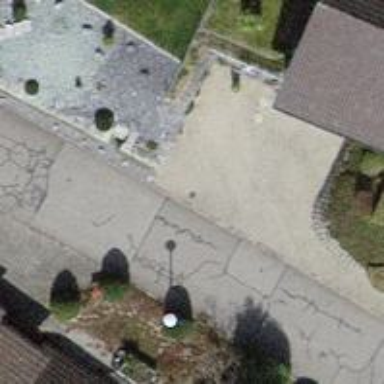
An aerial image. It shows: Sidewalk.